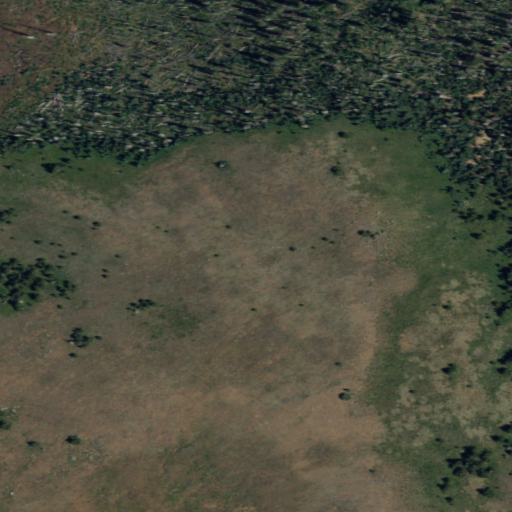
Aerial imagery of mountain in Washington named Stagman Butte containing shrub and evergreen forest